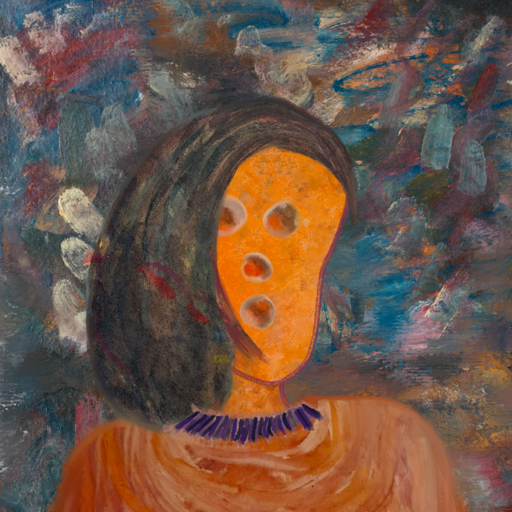
Background: Boggyland, Head And Neck Front: Hypocrite, Face Front: Rupkatha, Bust: Pious_Lady, Hair Front: Gypsy_Mother, Head Accessory: Blank, Second Necklace: Blank, Necklace: HillGirl, Baby: Blank